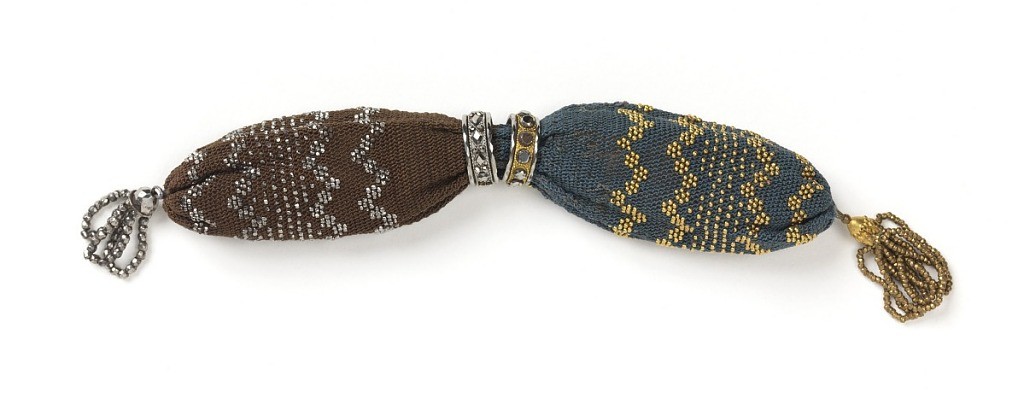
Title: Miser's purse
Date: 1810–30
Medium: silk, metal beads Technique: netting
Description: Netted in blue silk on one side, ornamented and tasseled at end with gold beads; brown silk ornamented with cut steel beads and tasseled with steel beads on other side.  Two rings control side opening; on the blue side is a gold ring, on the brown there is a ring of cut steel.